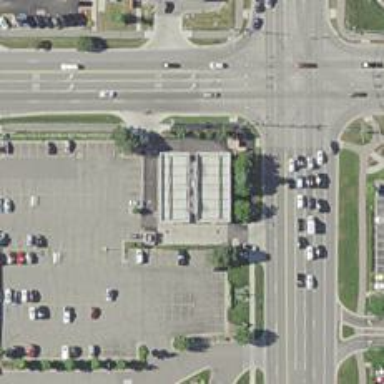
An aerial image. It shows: Convenience shop.